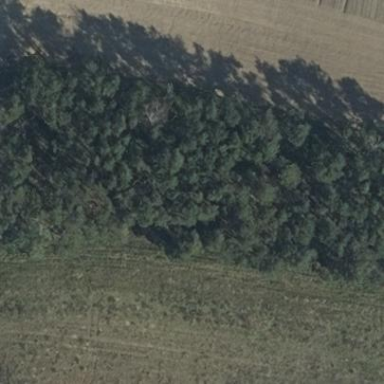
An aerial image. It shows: Forest area.